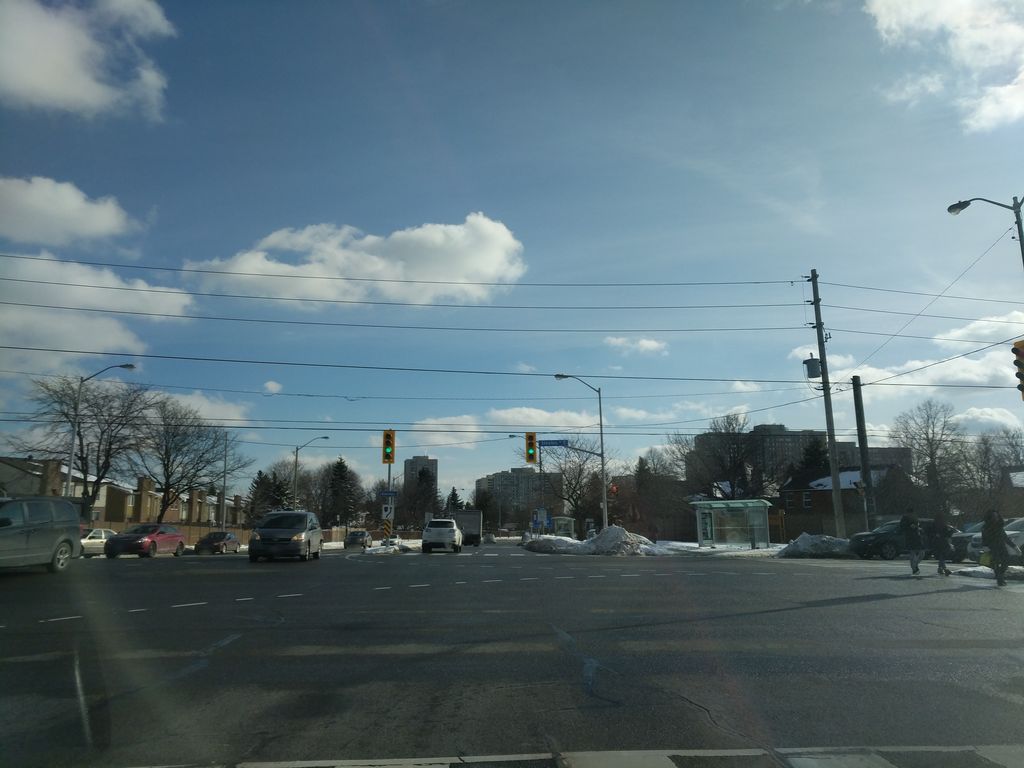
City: toronto